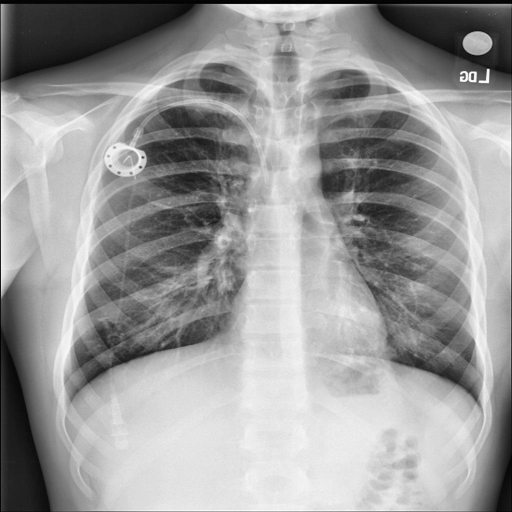
Finding: NORMAL